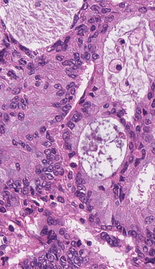
Tumor epithelial tissue: yes
Tumor-associated stroma tissue: no
Normal tissue: no